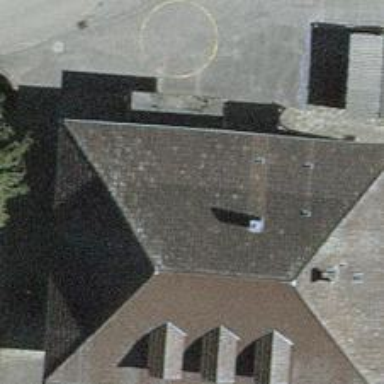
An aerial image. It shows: School.